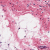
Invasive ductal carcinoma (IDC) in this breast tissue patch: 0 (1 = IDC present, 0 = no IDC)